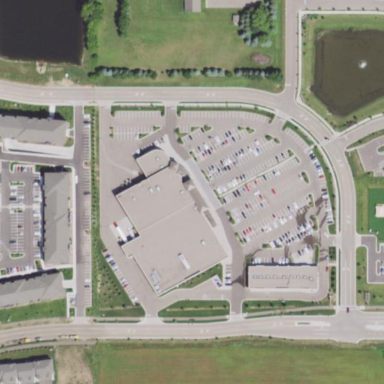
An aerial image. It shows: Commercial area.